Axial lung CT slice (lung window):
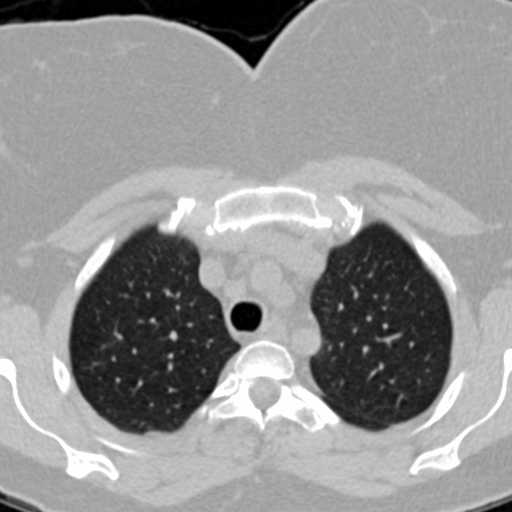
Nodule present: no